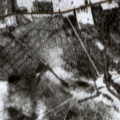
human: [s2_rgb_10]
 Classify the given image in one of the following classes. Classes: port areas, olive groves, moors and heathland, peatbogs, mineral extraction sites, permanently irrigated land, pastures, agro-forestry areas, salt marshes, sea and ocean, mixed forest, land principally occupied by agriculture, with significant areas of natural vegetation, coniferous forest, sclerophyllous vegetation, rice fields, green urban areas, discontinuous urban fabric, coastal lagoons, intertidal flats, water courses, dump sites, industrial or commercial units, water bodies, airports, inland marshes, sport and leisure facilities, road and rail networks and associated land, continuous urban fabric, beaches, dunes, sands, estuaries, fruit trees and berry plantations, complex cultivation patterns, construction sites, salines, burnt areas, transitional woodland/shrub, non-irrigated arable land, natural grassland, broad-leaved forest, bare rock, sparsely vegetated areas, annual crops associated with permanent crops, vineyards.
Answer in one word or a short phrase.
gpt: coniferous forest, mixed forest, transitional woodland/shrub, peatbogs